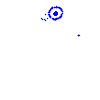
Particle: proton